Экспериментатор Глюк собрал электрическую цепь из одинаковых нелинейных элементов (см. рис), вольтамперная характеристика каждого из которых (зависимость силы тока через элемент от напряжения на нём) представлена на графике (см. рис).
Определите, какой будет сила тока в цепи, если приложенное к ней напряжение $U_0$ равно: а) $0.15~ В$; б) $3~ В$.
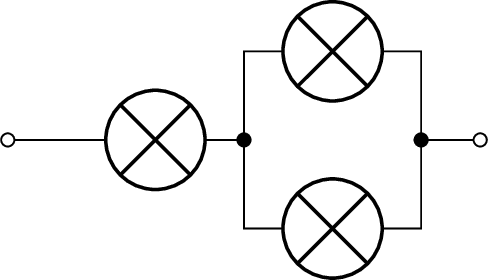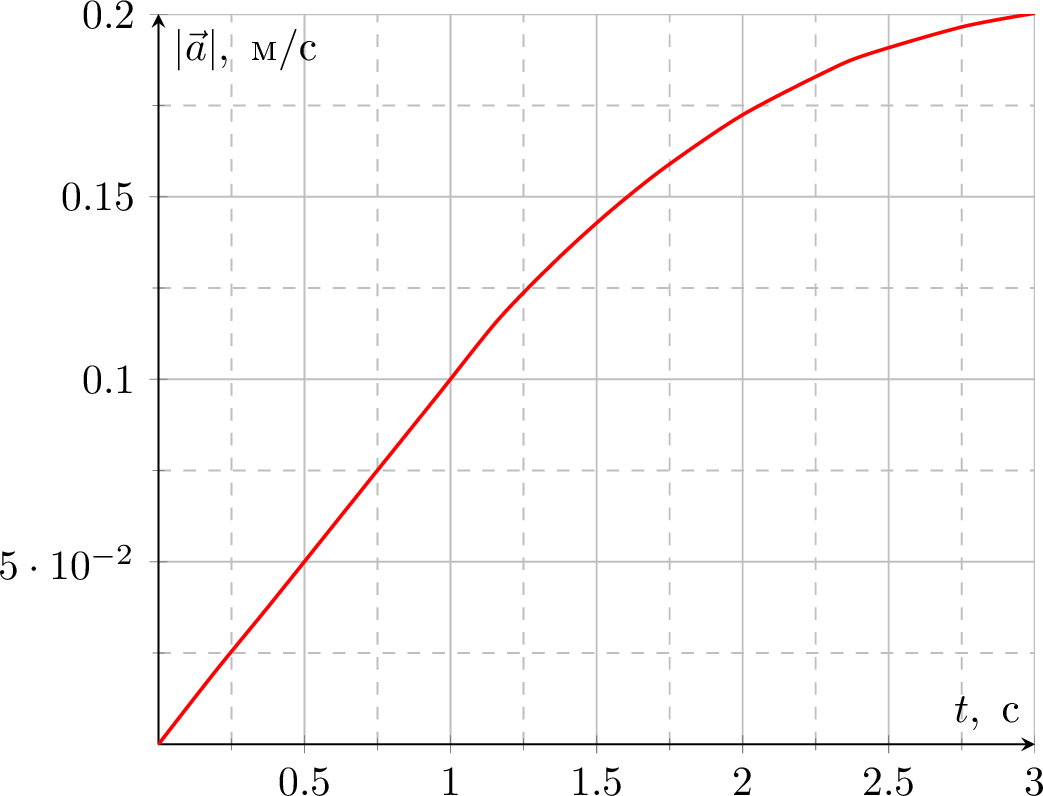
Ответ: $$ а) I_{0}=U_{0} / R_{0}=0,01 \mathrm{~A} $$ $$ б) I\approx 0.18~А<0.2~А $$
Темы:
T, Электричество, Цепи, Нелинейный элемент, Всероссийские, Электрические цепи, Обработка графика